Aerial crown-view tile of a tropical tree (Barro Colorado Island, Panama), acquired 20250915:
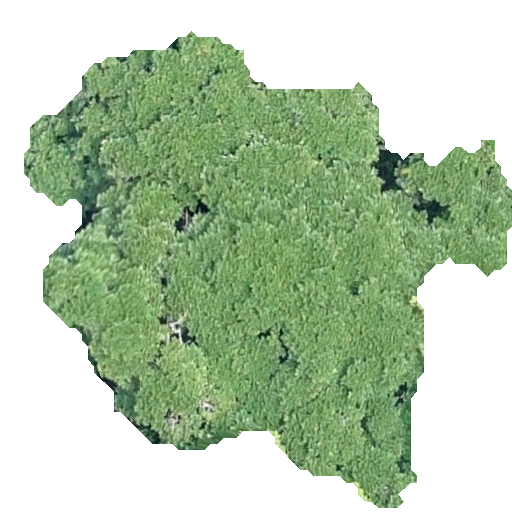
Species: Ficus insipida
GBIF accepted scientific name: Ficus insipida
Crown area: 203.132 m²